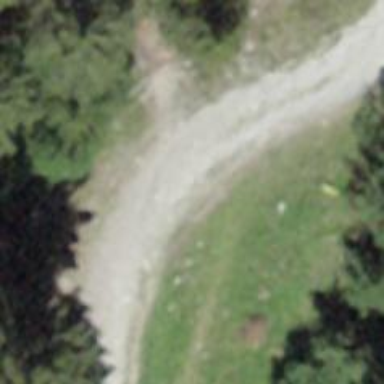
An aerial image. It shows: Track with grade2 surface. It is downhill ski run.